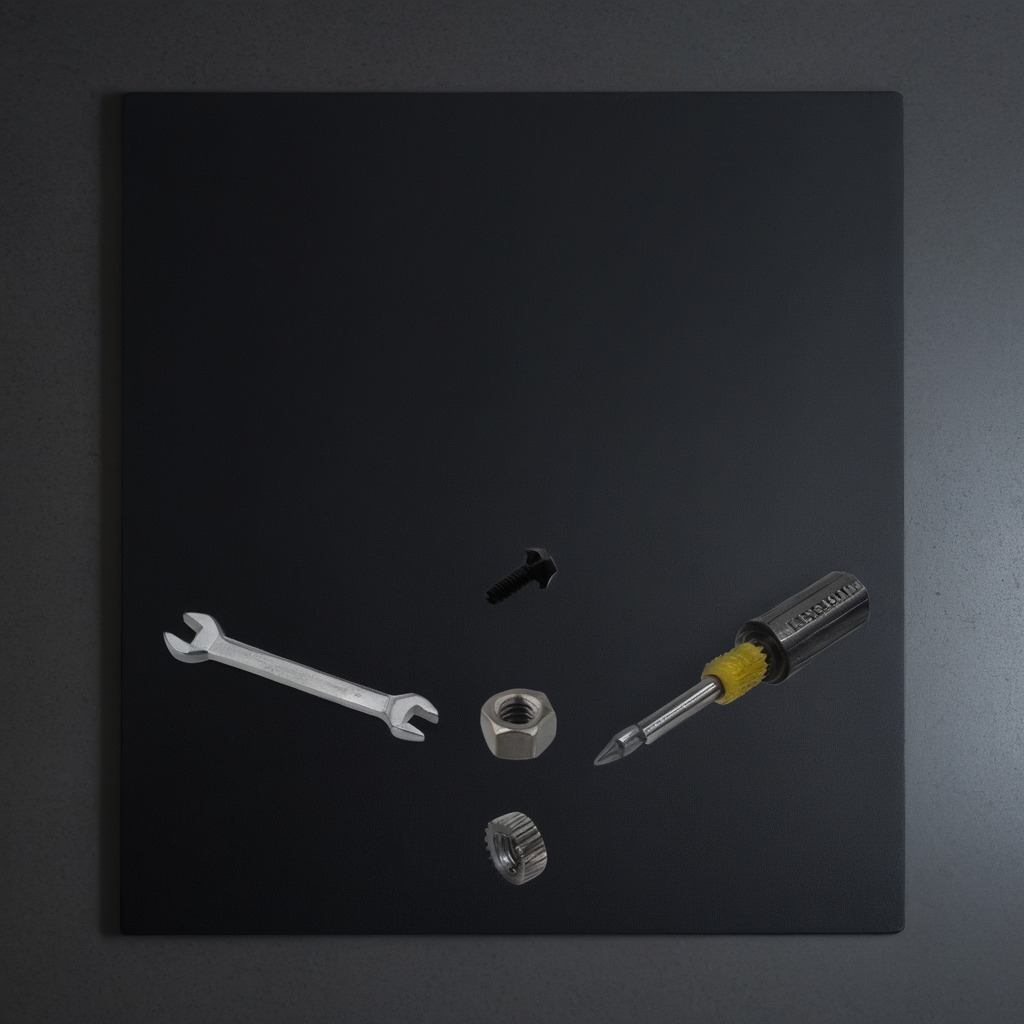
A steel gear with teeth, a metal machine screw, a screwdriver, a metal nut, and a wrench are lying on a clean granite tabletop covered with a black rubber mat inside a workshop at night dim ambient light soft shadows worn but beneath the mat.